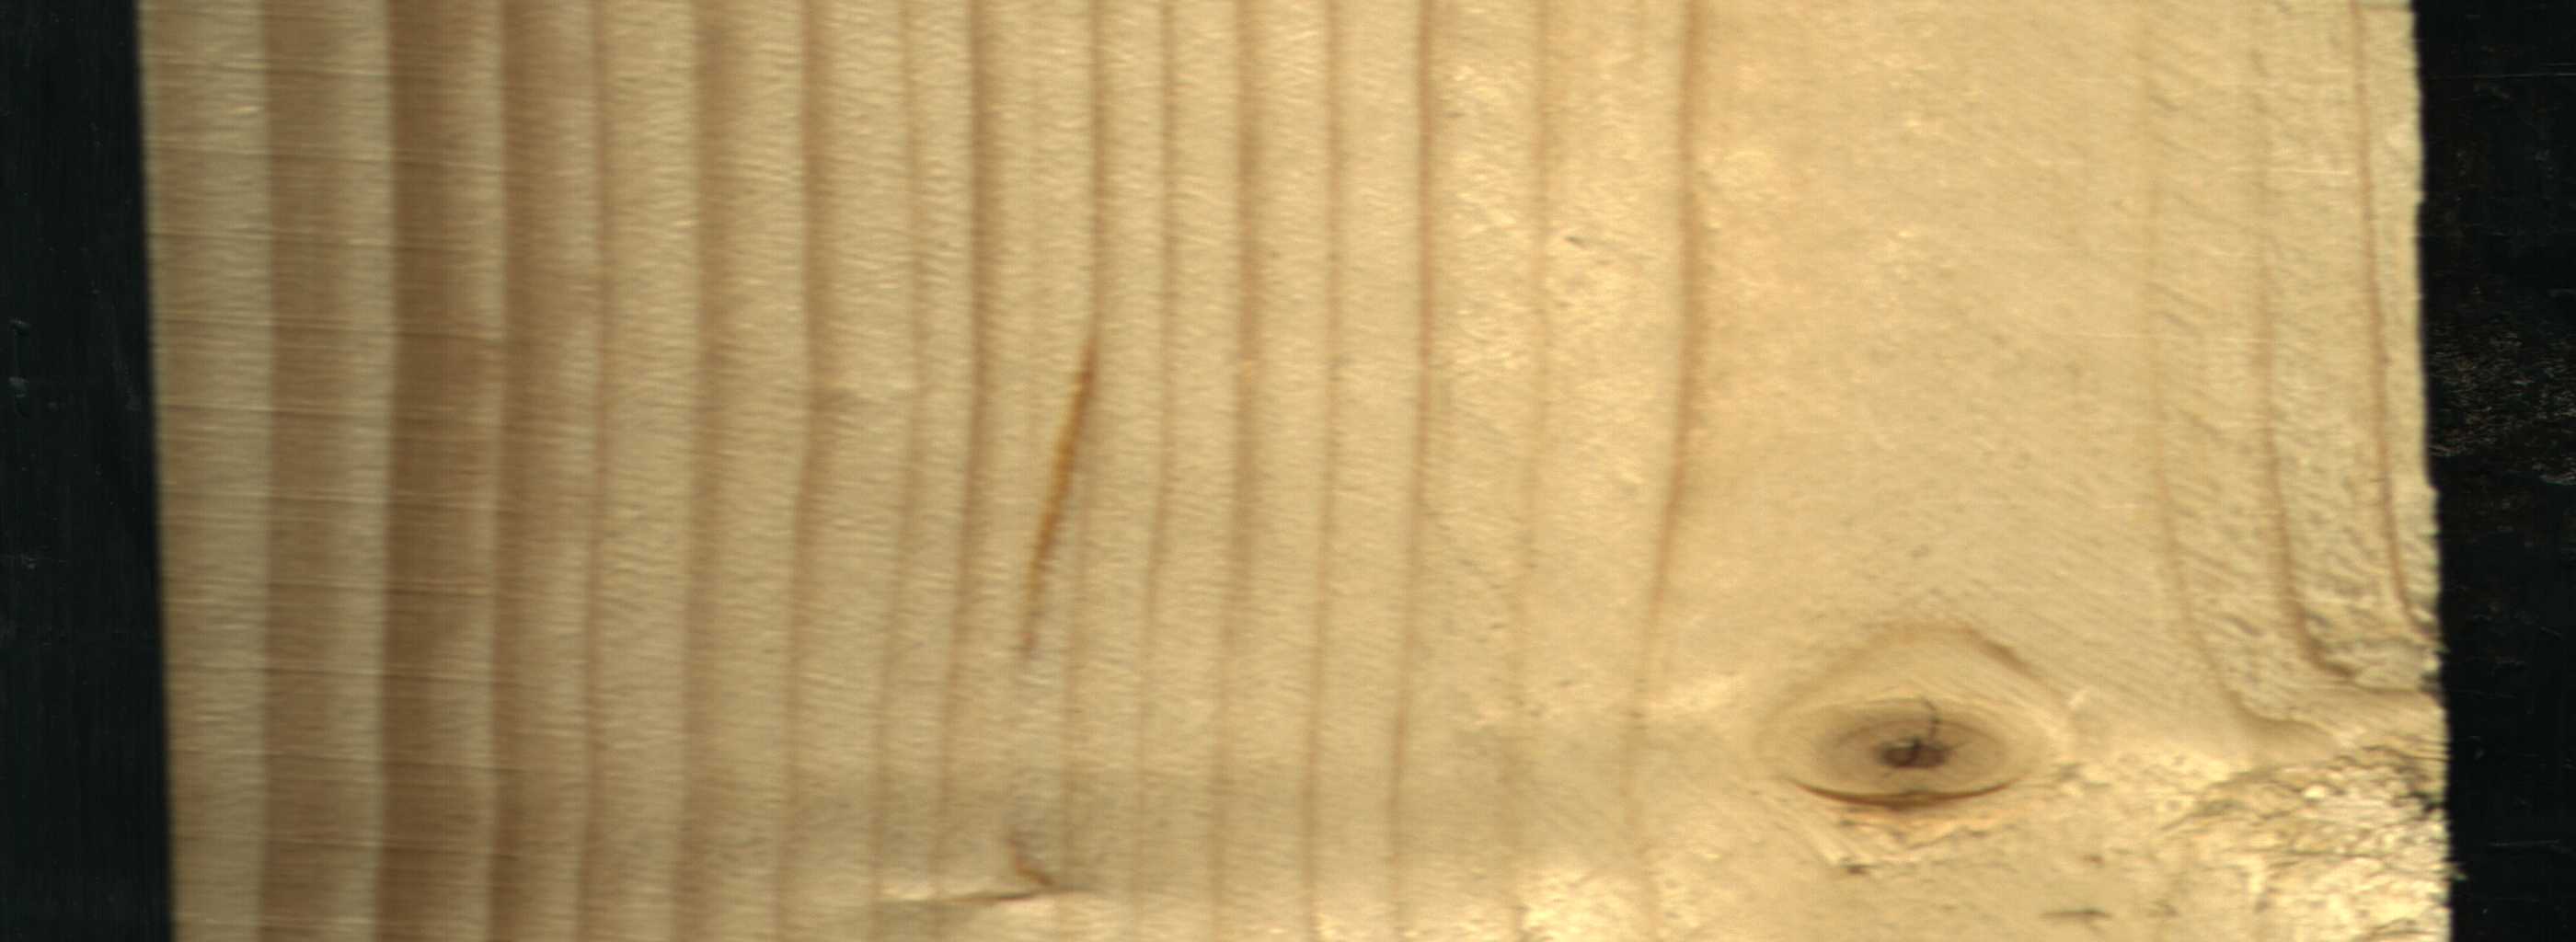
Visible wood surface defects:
resin
Quartzity
knot_with_crack